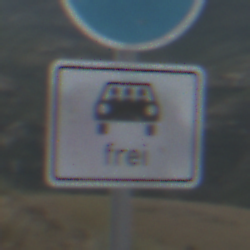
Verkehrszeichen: MehrfachbesetzePersonenkraftwagenFrei
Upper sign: Busssonderstreifen
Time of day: Midday
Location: Outdoor (Nature)
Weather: PartlyCloudy
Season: NotSpecified
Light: Natural